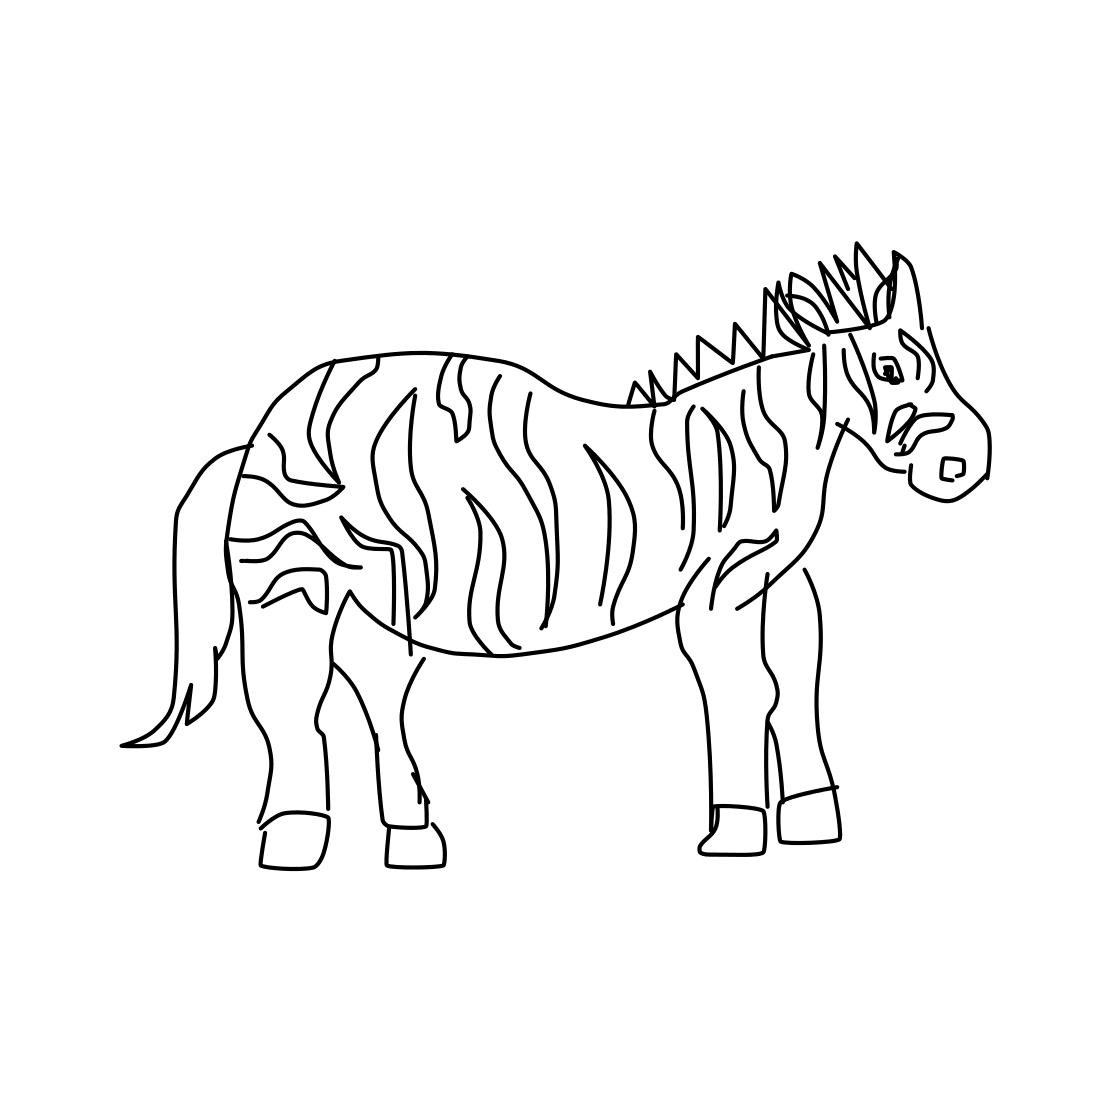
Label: zebra